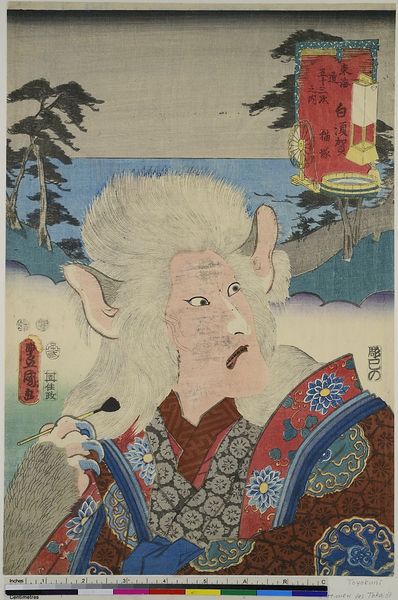
Titel: Shirasuka: Der Schauspieler Onoe Kikugoro III als Katzenmoster (nekozuka), Blatt 30 aus der Serie: Die 53 Stationen des Tokaido
Künstler: Utagawa Kunisada
Standort: Hamburg
Institution: Museum für Kunst und Gewerbe Hamburg
Schlagwörter: blau, hand, mann, wasser, bäume, see, grau, nase, schwarz, weiss, rot, muster, augen, mensch, haare, blatt, theater, ohren, holzschnitt, japan, schrift, farbe, schriftzeichen, asien, druckgraphik, druckgrafik, buchstaben, asiatisch, krallen, pinsel, gestalten, china, fabelwesen, kralle, zeit, schauspieler, ungeheuer, farbholzschnitt, monster, schauspielerin, tourismus, reisen, graue haare, fabeltier, fabeltiere, haae, zwitterwesen, monstrum, kabuki, edo, reproduktionen, große ohren, druckerzeugnisse, theaterkostüm, theateraufführung, ukiyo